【题型】填空题　【知识点】平面几何　【难度】easy
如图，$\angle 1 : \angle 2 : \angle 3 = 1:3:6$，则 $\angle 4 =$ \_\_\_\_\_\_

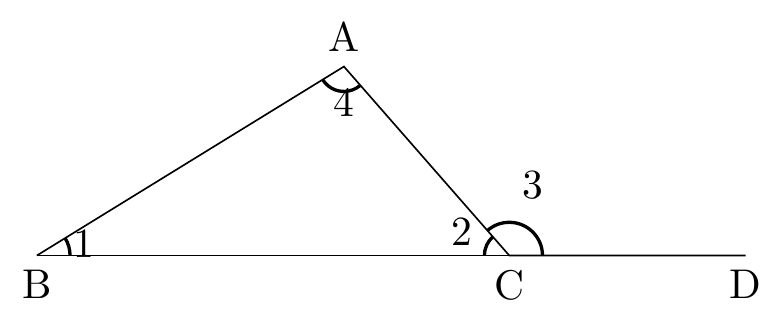
【解答】
解：$\because \angle 2 : \angle 3 = 3:6$，且 $\angle 2 + \angle 3 = 180^\circ$，

$\therefore \angle 2 = \dfrac{3}{9} \times 180^\circ = 60^\circ$，

$\therefore \angle 1 = 60^\circ \times \dfrac{1}{3} = 20^\circ$，

$\therefore \angle 4 = 180^\circ - 20^\circ - 60^\circ = 100^\circ$。

故答案为：$100^\circ$.